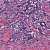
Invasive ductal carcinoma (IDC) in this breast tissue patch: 1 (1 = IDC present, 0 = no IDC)